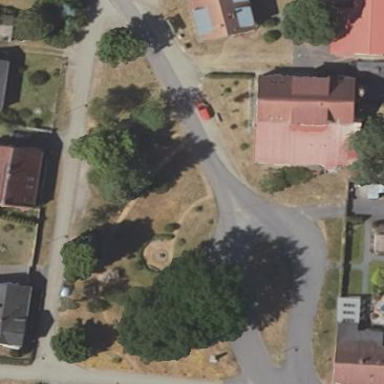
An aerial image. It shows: Village green area.